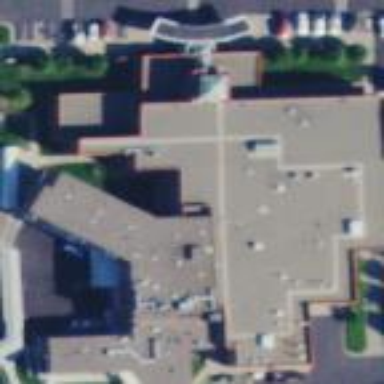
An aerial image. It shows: Hospital building.